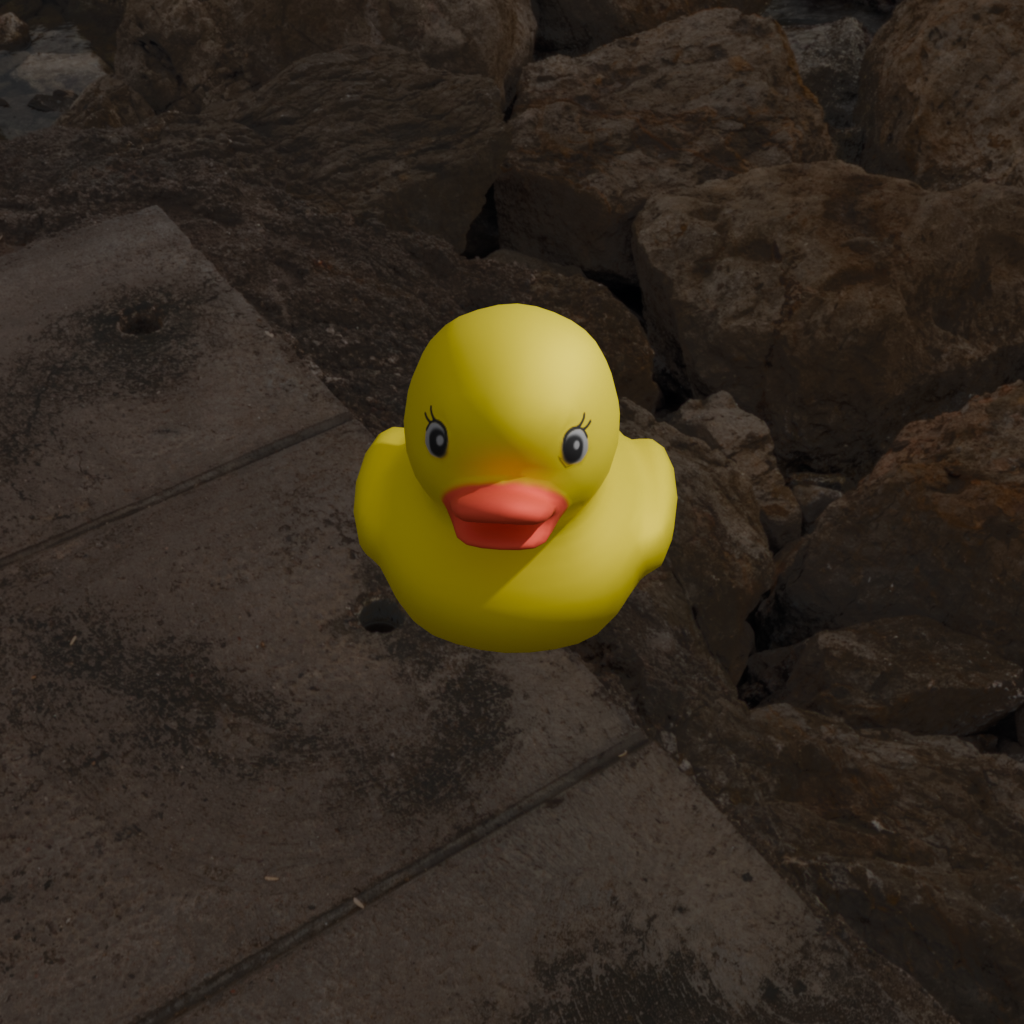
an image of a yellow rubber duck seen from <front> in a rocky pier extending into calm sea with a dramatic cloudy sky at sunset.